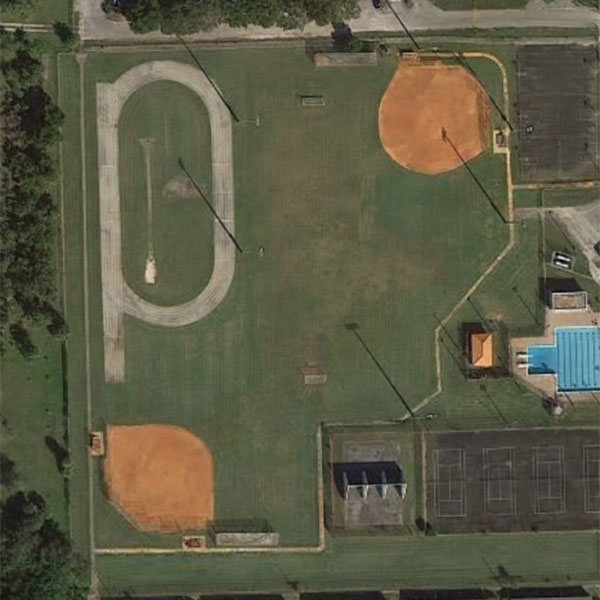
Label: BaseballField